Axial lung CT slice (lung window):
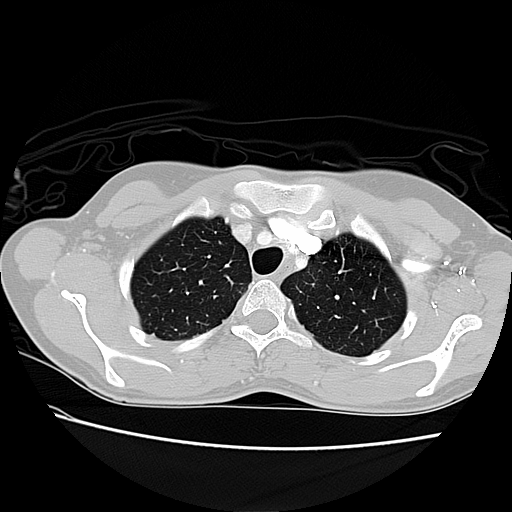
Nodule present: no